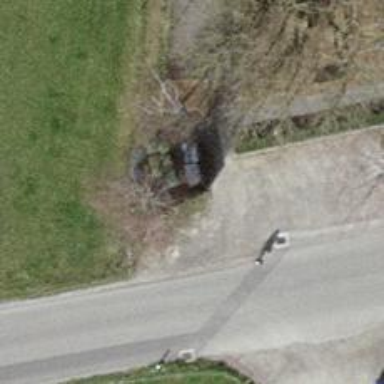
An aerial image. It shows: Brown bench in the vicinity.